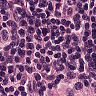
Metastatic tissue present: yes